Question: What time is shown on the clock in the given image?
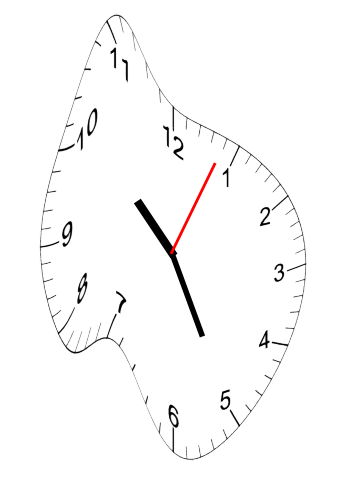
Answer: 10:25:04